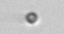
Label: nanoplankton_mix